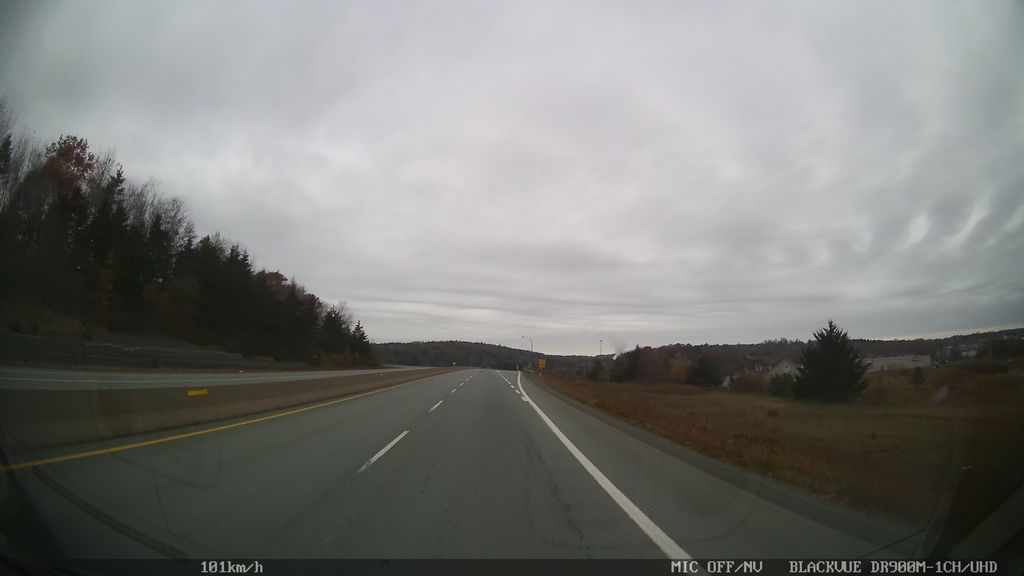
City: halifax